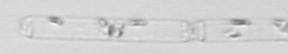
Label: Cerataulina_pelagica